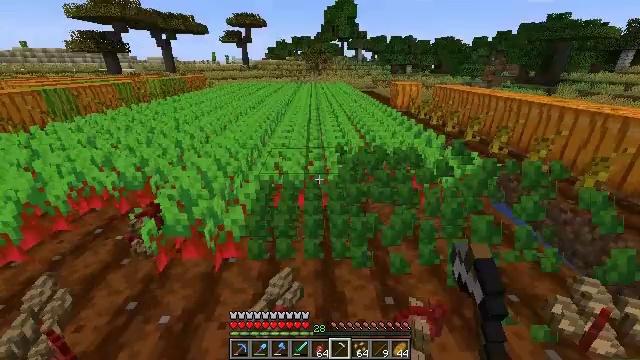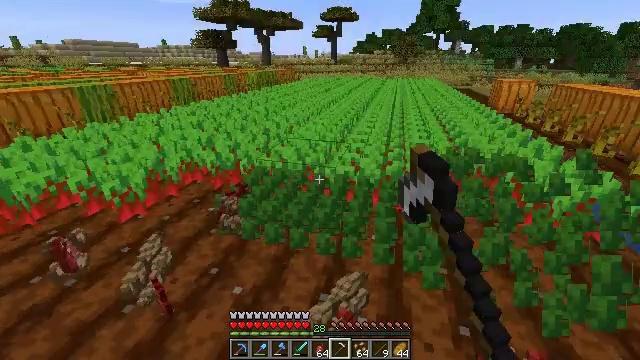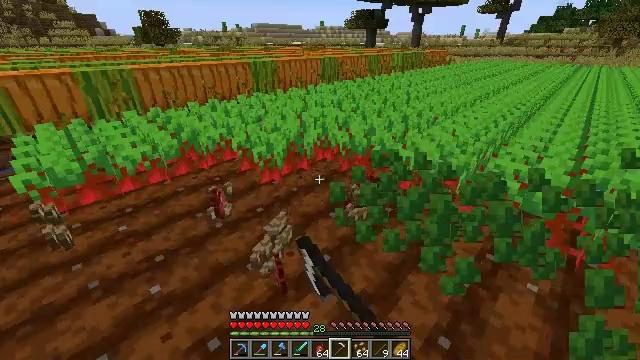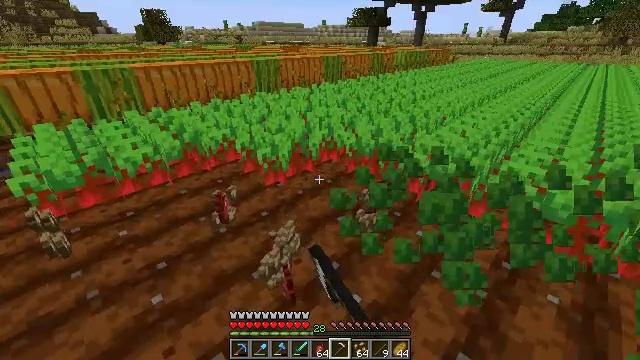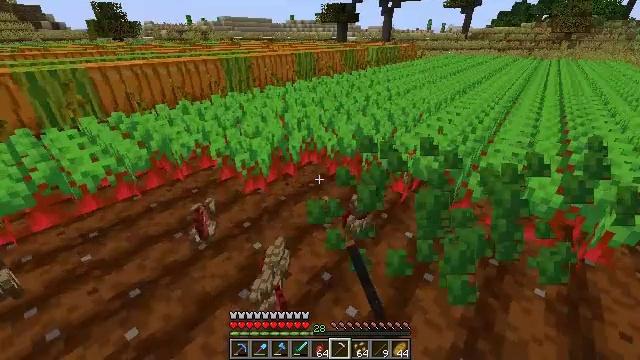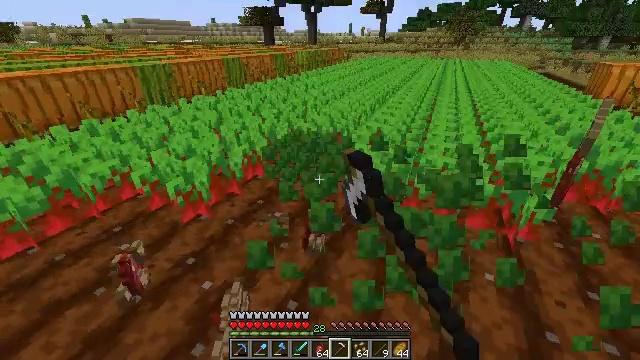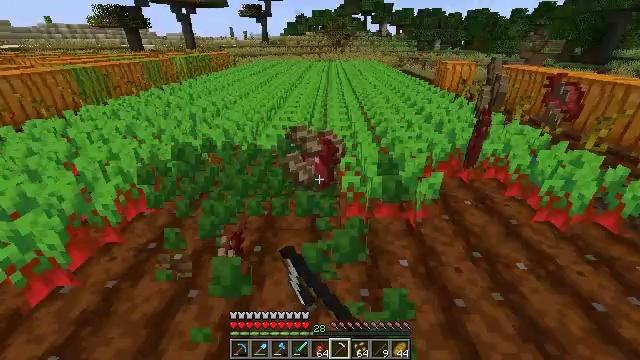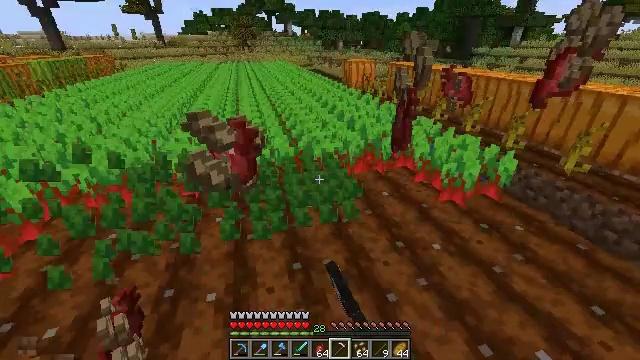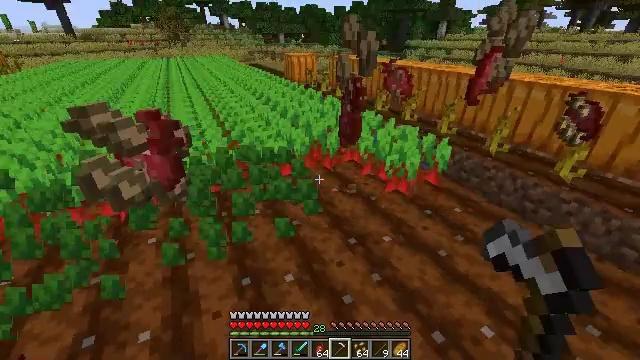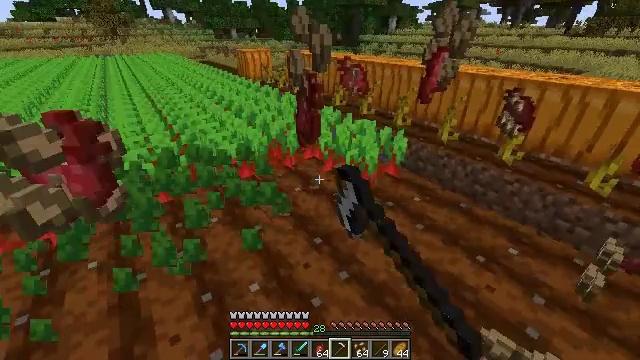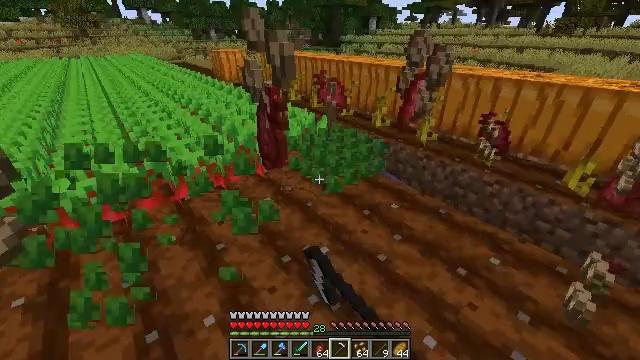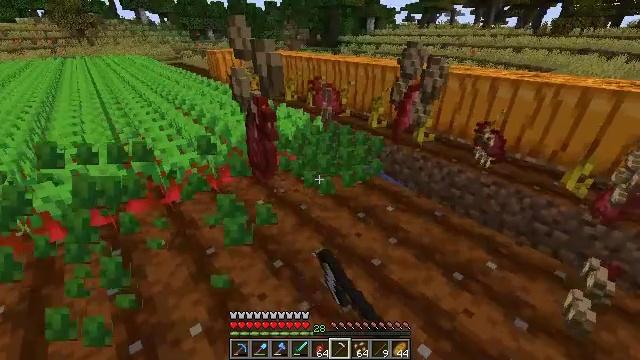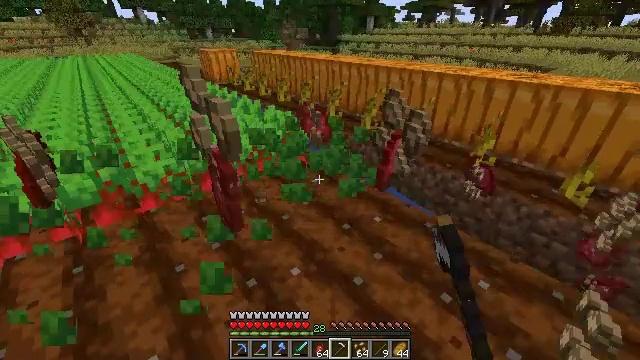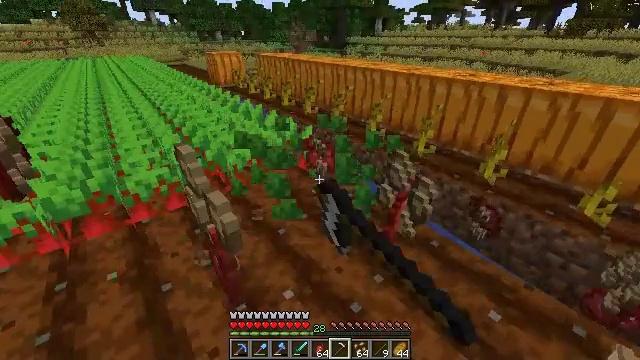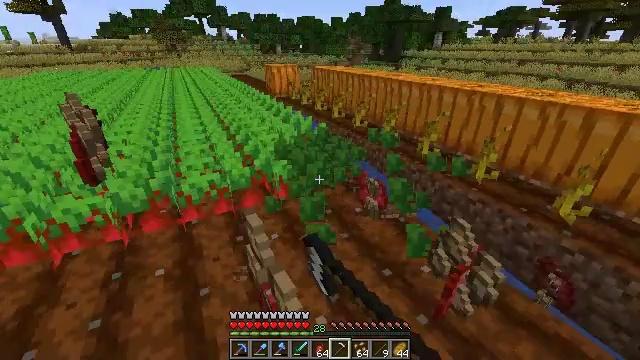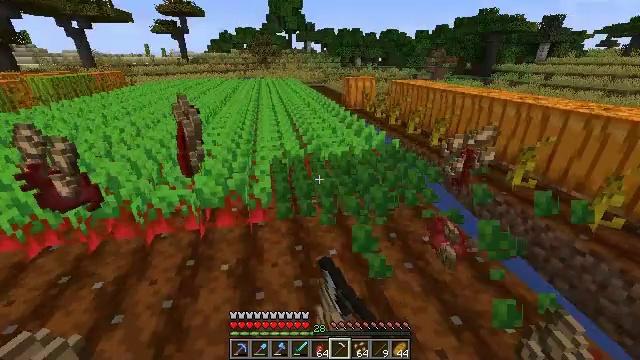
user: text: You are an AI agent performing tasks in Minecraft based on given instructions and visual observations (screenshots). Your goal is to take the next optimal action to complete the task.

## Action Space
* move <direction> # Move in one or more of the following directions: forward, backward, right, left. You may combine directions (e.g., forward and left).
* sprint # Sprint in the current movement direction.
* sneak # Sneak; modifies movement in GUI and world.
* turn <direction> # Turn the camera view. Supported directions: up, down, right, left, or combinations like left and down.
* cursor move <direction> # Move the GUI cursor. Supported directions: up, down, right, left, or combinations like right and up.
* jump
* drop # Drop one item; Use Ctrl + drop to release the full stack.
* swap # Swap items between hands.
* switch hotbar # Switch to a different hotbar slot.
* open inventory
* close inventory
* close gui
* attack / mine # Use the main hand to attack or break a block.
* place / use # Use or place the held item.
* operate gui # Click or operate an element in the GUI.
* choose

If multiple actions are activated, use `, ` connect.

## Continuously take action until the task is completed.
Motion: motion action
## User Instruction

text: Harvest beetroots from the farm.
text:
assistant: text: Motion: move forward and move left, turn left and down, attack / mine
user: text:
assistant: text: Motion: move forward and move left, turn left and down, attack / mine
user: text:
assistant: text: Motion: move forward and move left, attack / mine
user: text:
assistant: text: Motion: move forward and move left, turn right, attack / mine
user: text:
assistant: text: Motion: move forward and move right, turn right, attack / mine
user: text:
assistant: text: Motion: move forward and move right, turn right, attack / mine
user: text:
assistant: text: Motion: move forward and move right, turn right, attack / mine
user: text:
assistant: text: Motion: move forward and move right, turn right and down, attack / mine
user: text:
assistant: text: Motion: move forward and move right, turn right, attack / mine
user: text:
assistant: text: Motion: move forward and move right, turn right, attack / mine
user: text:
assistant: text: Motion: move forward and move right, attack / mine
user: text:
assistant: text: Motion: move forward and move right, attack / mine
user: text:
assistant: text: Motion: move forward and move left, turn left, attack / mine
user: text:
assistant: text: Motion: move forward and move left, turn left and up, attack / mine
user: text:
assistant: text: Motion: move forward and move left, turn left and up, attack / mine
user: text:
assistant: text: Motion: move forward and move left, turn left and up, attack / mine
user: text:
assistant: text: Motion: move forward and move left, turn left, attack / mine
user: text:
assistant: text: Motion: move forward and move left, turn left, attack / mine
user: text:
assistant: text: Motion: move forward and move left, turn left, attack / mine
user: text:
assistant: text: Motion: move forward and move left, turn left and down, attack / mine
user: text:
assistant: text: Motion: move forward and move left, turn left, attack / mine
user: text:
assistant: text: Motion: move forward and move left, turn left, attack / mine
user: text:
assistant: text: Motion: move forward and move right, turn right, attack / mine
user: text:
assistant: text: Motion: move forward and move right, turn right, attack / mine
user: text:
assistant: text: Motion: move forward and move right, turn right, attack / mine
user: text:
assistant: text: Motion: move forward and move right, turn right, attack / mine
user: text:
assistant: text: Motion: move forward and move right, turn right, attack / mine
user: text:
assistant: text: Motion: move forward and move right, turn right and down, attack / mine
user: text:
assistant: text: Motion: move forward and move right, turn right, attack / mine
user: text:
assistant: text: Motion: move forward and move right, turn right, attack / mine